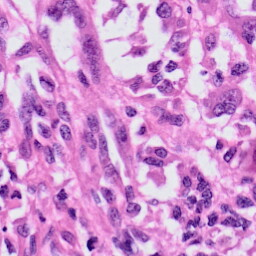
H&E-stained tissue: Skin